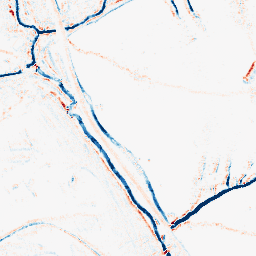
Category: morphological
Decomposition family: morphological_ellipse
Decomposition parameters: operation: average
width: 5
height: 5
Upsampling method: bicubic_16x
Upsampling parameters: scale: 16
Upsampling scale: 16